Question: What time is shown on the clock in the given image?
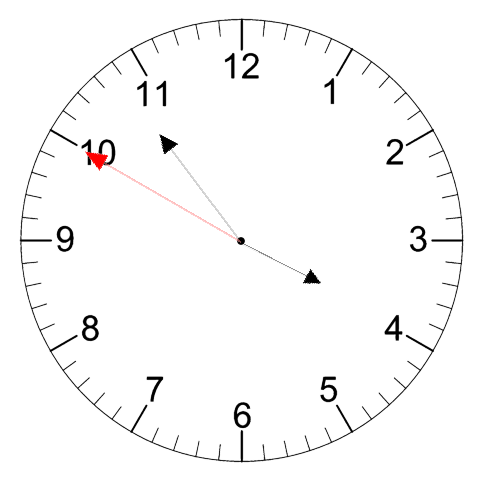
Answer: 03:53:50